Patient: sex M, age 61
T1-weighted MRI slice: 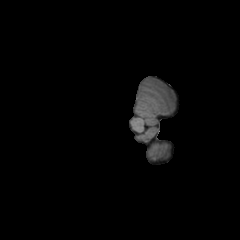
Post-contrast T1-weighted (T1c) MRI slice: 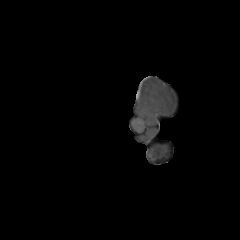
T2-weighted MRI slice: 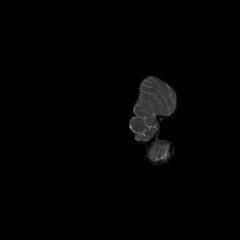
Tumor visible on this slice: no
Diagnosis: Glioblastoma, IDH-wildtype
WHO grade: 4